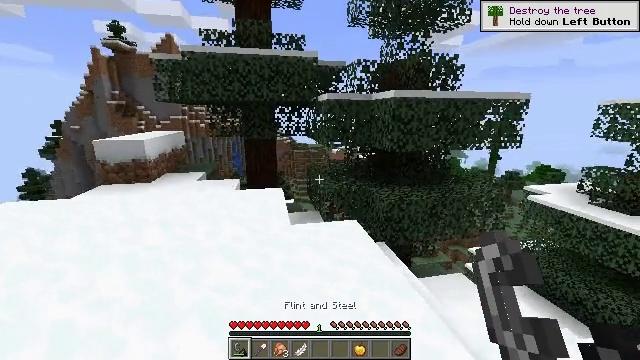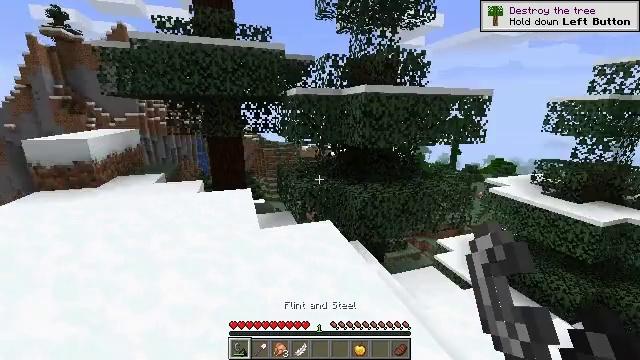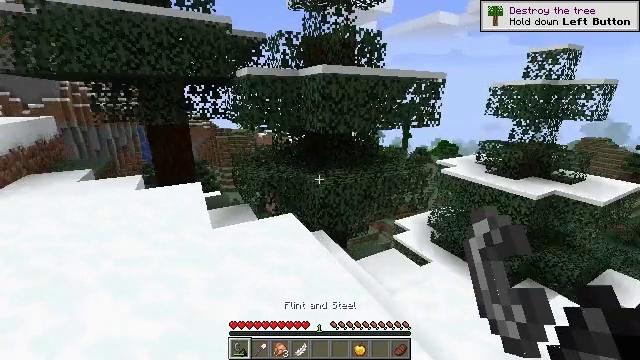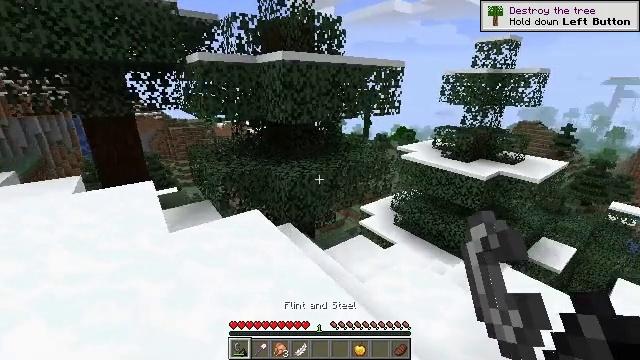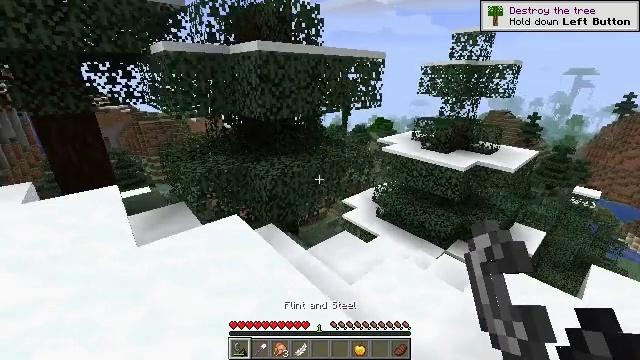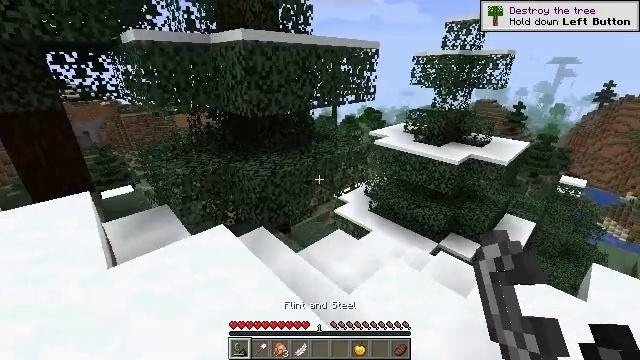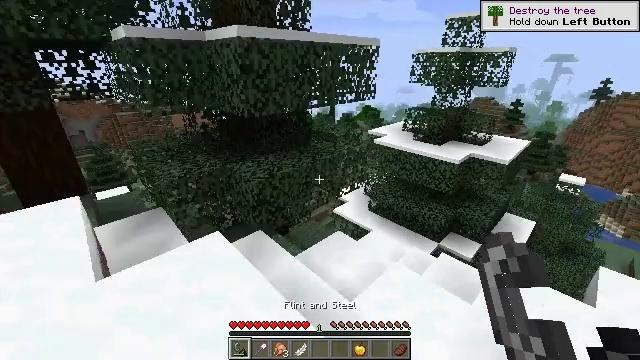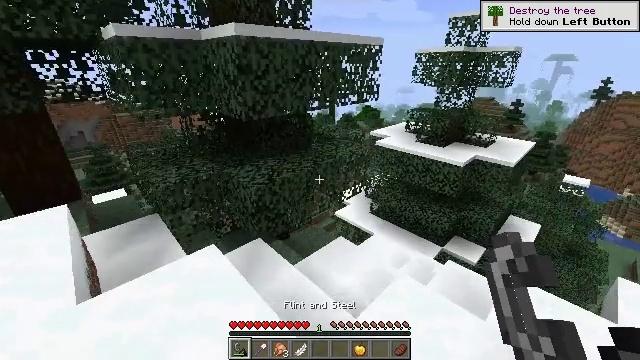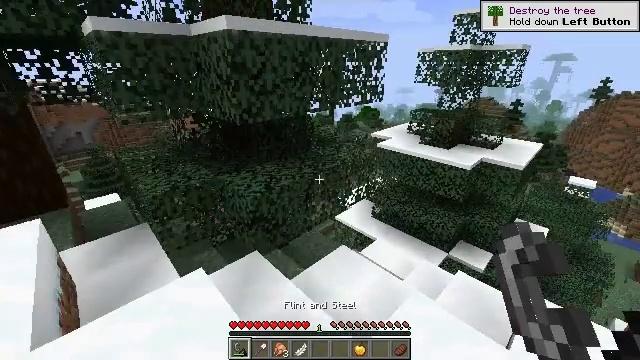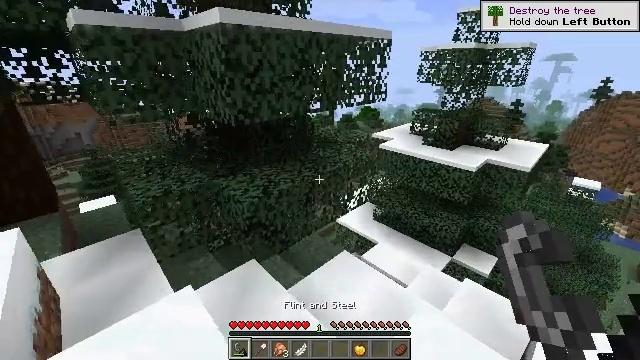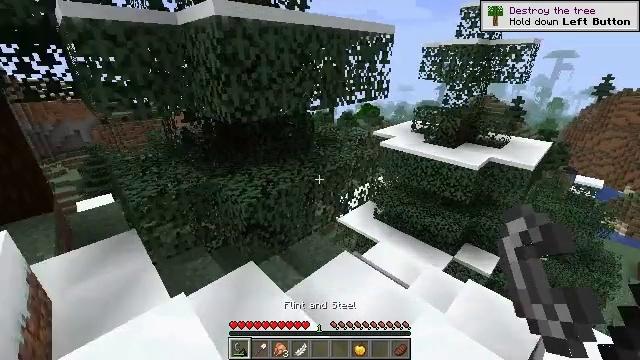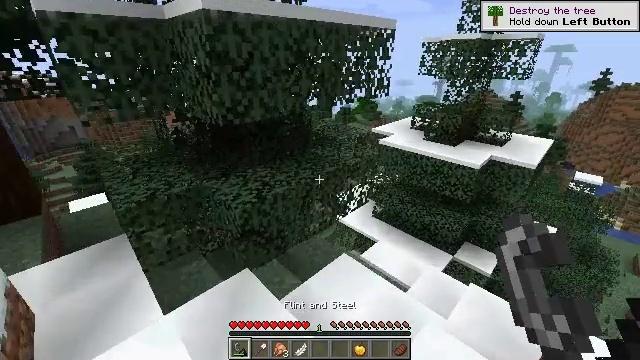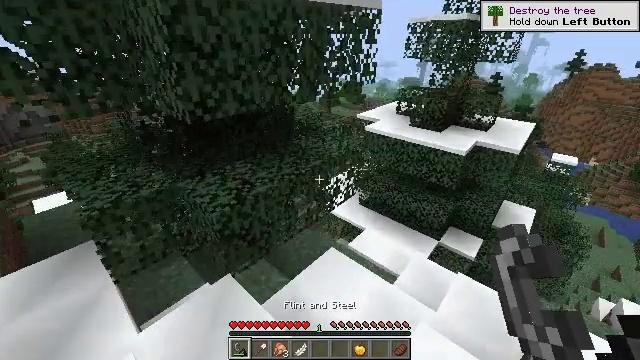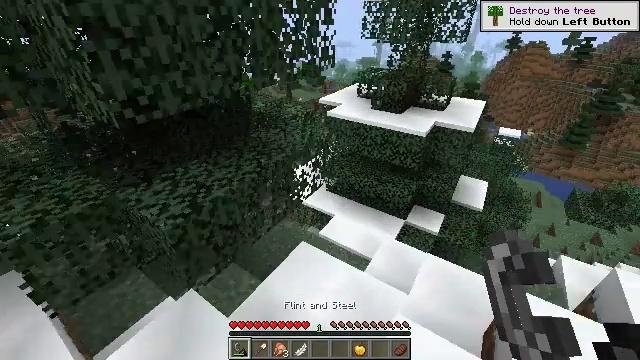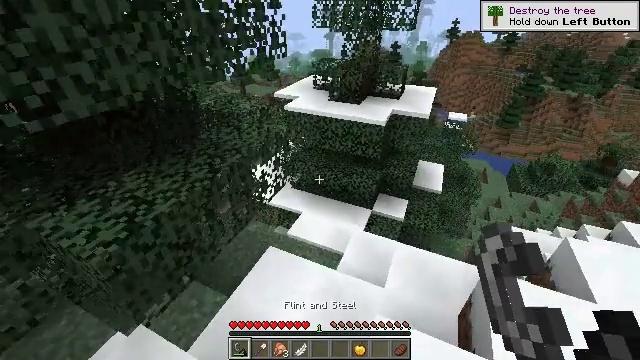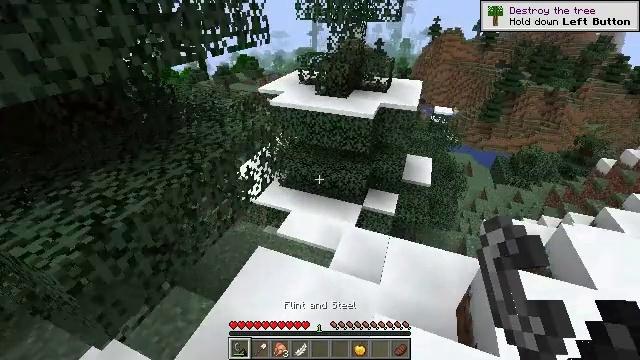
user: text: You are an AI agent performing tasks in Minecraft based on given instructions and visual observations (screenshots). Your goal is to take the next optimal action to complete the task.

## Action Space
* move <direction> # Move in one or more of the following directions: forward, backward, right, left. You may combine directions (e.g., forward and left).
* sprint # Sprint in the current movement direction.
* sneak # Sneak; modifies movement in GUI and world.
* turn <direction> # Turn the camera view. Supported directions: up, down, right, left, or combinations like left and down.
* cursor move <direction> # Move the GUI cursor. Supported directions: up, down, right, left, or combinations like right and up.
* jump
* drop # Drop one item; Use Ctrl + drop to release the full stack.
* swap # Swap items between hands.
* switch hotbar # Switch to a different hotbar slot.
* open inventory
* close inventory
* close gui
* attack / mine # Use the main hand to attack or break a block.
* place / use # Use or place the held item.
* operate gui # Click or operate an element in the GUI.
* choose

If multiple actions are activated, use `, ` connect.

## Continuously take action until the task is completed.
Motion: motion action
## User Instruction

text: Mine spruce leaves from the tree.
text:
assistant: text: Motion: move forward, turn right
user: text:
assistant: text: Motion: move forward, turn right and down
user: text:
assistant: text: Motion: move forward, turn right and down
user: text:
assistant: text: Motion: move forward, turn right and down
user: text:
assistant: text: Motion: move forward, turn right and down
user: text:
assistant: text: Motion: move forward
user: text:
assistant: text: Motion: move forward
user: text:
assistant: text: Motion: move forward
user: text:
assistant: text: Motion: move forward
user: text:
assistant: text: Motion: move forward
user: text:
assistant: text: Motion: move forward
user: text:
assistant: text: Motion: move forward, turn right and down
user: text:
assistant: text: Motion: move forward, turn right and down
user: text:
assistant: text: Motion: move forward, turn right and down
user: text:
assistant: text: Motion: move forward, turn right
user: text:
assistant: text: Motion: move forward, turn right
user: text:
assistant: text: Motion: move forward, turn right and down
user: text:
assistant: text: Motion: move forward, turn right and down
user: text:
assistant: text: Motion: move forward
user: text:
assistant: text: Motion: move forward
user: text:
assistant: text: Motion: move forward
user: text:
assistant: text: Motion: move forward
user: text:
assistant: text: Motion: move forward
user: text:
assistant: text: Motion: move forward
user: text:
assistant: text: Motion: move forward, turn left
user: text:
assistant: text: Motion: move forward, turn left and up
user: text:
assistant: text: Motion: move forward, turn left and up
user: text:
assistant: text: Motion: move forward, turn left and up
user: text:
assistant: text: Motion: move forward, turn left and up
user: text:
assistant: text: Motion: move forward